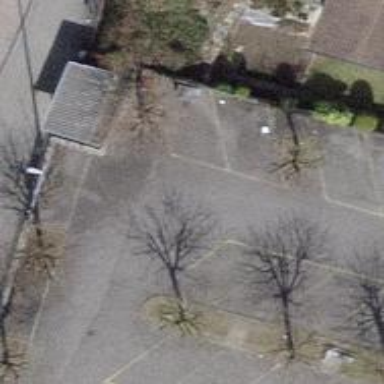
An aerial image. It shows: Parking aisle designated as service road.